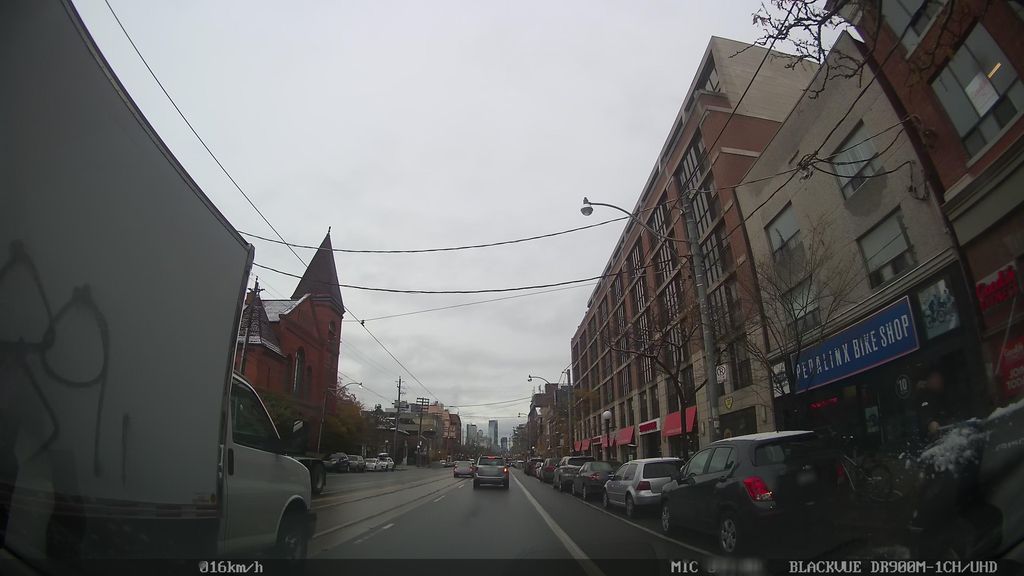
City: toronto